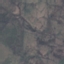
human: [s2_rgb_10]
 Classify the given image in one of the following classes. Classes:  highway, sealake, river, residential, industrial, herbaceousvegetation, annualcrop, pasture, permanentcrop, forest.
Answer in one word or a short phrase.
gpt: HerbaceousVegetation